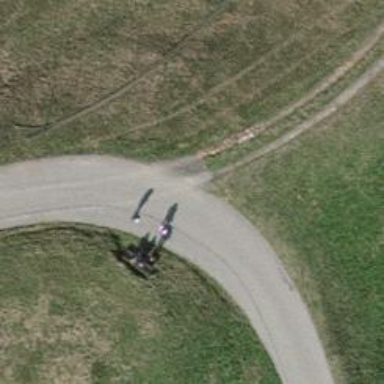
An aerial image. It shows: Bench.